Question: i am implementing purechat in my website, its working on all browsers except on ie, but i am surprised that content of pure chat is showing on the page, but can't find it in page source and even can't find using F12, by viewing element in ie, can it be possible to hide HTML from uses??
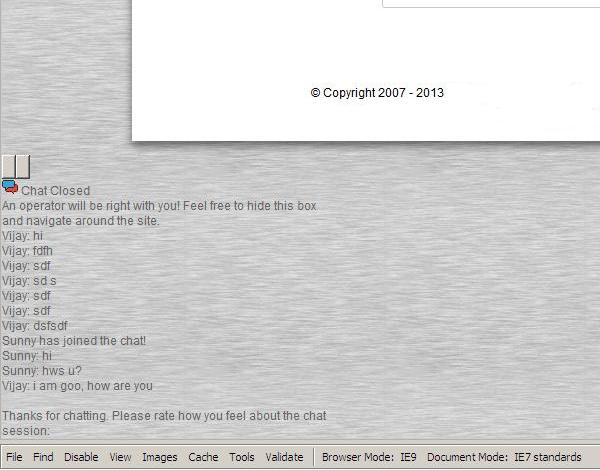
Answer: I know with IE developer tools you need to refresh the html using the refresh icon above the viewing area. Perhaps you could try that?
Alternatively it is quite possible that purechat works through an iframe which is difficult to view on IE.
As a first step I would try and find the purechat code by looking on a browser with better development tools like Google Chrome.
---
After further research I have found that purechat appears as html . I believe the issue you are having is because IE developer tools have not updated the html. :)
Purechat works by injecting some JavaScript into your page, try looking for some code just before your body tag that looks similar to this:
'''
<script type="text/javascript">
(function () { var done = false; var script = document.createElement("script"); script.async = true; script.type = "text/javascript"; script.src = "https://www.purechat.com/VisitorWidget/WidgetScript"; document.getElementsByTagName('HEAD').item(0).appendChild(script); script.onreadystatechange = script.onload = function (e) { if (!done && (!this.readyState || this.readyState == "loaded" || this.readyState == "complete")) { var w = new PCWidget({ c: 'f509d702-fe1e-4761-9c6f-a386765ff3c7', f: true }); done = true; } }; })();
</script>
'''
The actual html of the purechat widget looks like this:
'''
<div class="purechat purechat-widget purechat-widget-collapsed purechat-bottom purechat-bottom-left">
<div class="purechat-widget-inner purechat-clearfix">
<div class="purechat-widget-header">
<div class="purechat-menu btn-toolbar">
<button class="btn btn-mini actions btn-collapse" style="display: none;"><i class="icon-minus"></i></button>
<button class="btn btn-mini actions btn-expand"><i class="icon-plus"></i></button>
</div>
<div class="purechat-widget-title purechat-widget-title-collapsed">
<img class="purechat-title-image" src="https://www.purechat.com/Content/images/icon-small.png">
&nbsp;
<span class="purechat-widget-title-link" title="Chat with us.">Chat with us.</span>
</div>
</div>
<div class="purechat-content purechat-widget-content" style="display: none;">
<div class="purechat-enterinfo-container">
<p>Enter your name to begin!</p>
</div>
<form class="purechat-init-form" action="">
<p class="alert alert-error init-error please-entername" style="display:none;">Please enter a name.</p>
<input type="text" class="purechat-name-input" name="purechat-name-input" placeholder="Name" maxlength="40">
<input type="submit" class="btn" id="purechat-name-submit" value="Send Chat Request">
</form>
</div>
<div class="purechat-poweredby-container">
<span class="purechat-poweredby">Powered by </span><a target="_blank" href="http://www.purechat.com">PureChat.com</a>
</div>
</div>
</div>
'''